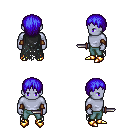
a pixel art fantasy rpg character, male body template, dark elf, purple skin, black tattered cape, teal pants, blue plain hairstyle, cloth bracers, gold boots, dagger, four views (front, back, left, right), 2x2 character sprite sheet, small pixel art, hard edges, no anti-aliasing